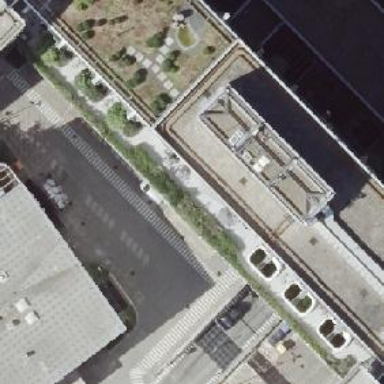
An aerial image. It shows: Part of building with flat white roof. The building has light grey color.